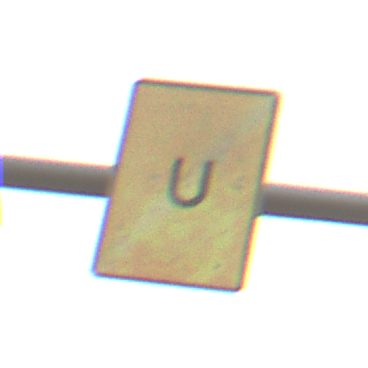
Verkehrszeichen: EndeUmleitung
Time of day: MorningAfternoon
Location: Outdoor (Suburban)
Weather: Overcast
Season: NotSpecified
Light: Natural